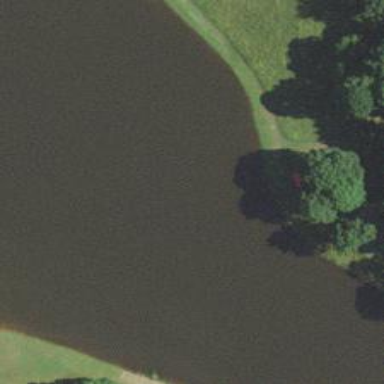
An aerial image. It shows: Reservoir.